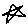
Label: star